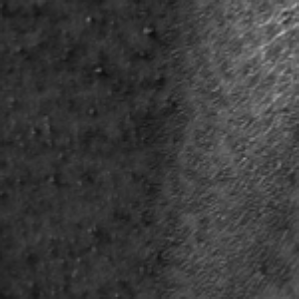
Label: frost